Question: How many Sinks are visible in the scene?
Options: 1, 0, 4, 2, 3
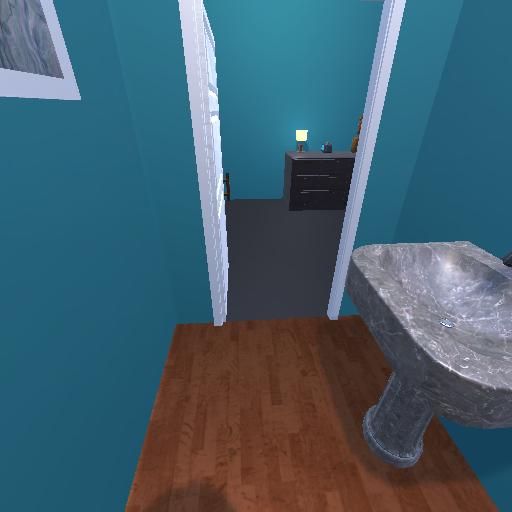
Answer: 1